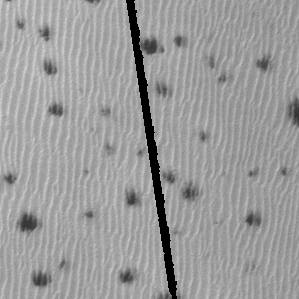
Label: frost